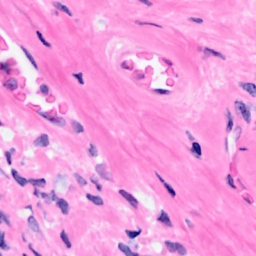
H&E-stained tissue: Breast